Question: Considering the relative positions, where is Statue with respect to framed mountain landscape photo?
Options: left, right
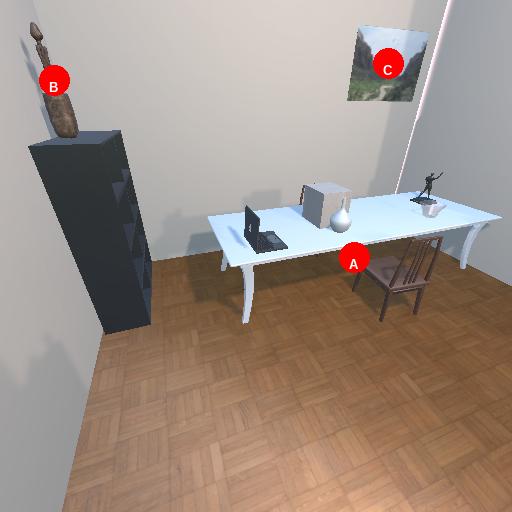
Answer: left